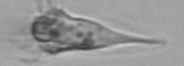
Label: Tintinnina